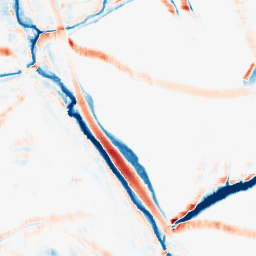
Category: morphological
Decomposition family: morphological_square
Decomposition parameters: operation: average
size: 15
Upsampling method: lanczos
Upsampling parameters: scale: 2
Upsampling scale: 2